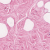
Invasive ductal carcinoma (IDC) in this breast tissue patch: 0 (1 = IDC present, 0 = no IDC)